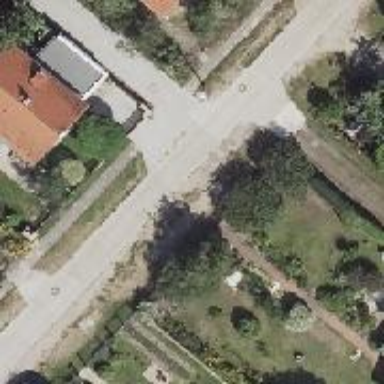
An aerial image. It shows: Residential road with concrete surface.